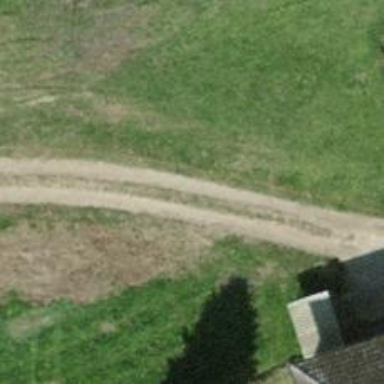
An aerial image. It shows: Track road with grade3 tracktype.